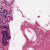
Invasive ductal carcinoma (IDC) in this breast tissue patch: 0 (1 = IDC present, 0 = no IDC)